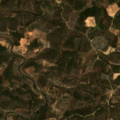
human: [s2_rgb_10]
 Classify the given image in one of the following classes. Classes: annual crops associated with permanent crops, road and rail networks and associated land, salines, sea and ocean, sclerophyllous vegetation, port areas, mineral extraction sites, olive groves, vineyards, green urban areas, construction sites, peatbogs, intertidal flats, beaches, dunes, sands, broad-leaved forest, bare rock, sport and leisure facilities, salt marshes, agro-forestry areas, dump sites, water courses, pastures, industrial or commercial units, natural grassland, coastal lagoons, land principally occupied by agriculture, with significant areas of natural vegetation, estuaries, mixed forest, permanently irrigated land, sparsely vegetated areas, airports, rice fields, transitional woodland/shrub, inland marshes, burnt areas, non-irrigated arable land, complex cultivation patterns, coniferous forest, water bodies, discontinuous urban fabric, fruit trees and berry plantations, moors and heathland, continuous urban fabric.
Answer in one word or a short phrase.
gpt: land principally occupied by agriculture, with significant areas of natural vegetation, broad-leaved forest, coniferous forest, mixed forest, transitional woodland/shrub